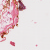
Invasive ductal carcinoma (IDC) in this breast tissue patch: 0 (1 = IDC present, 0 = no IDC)